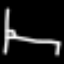
Label: bed